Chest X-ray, AP view. Patient: 53 years old, sex F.
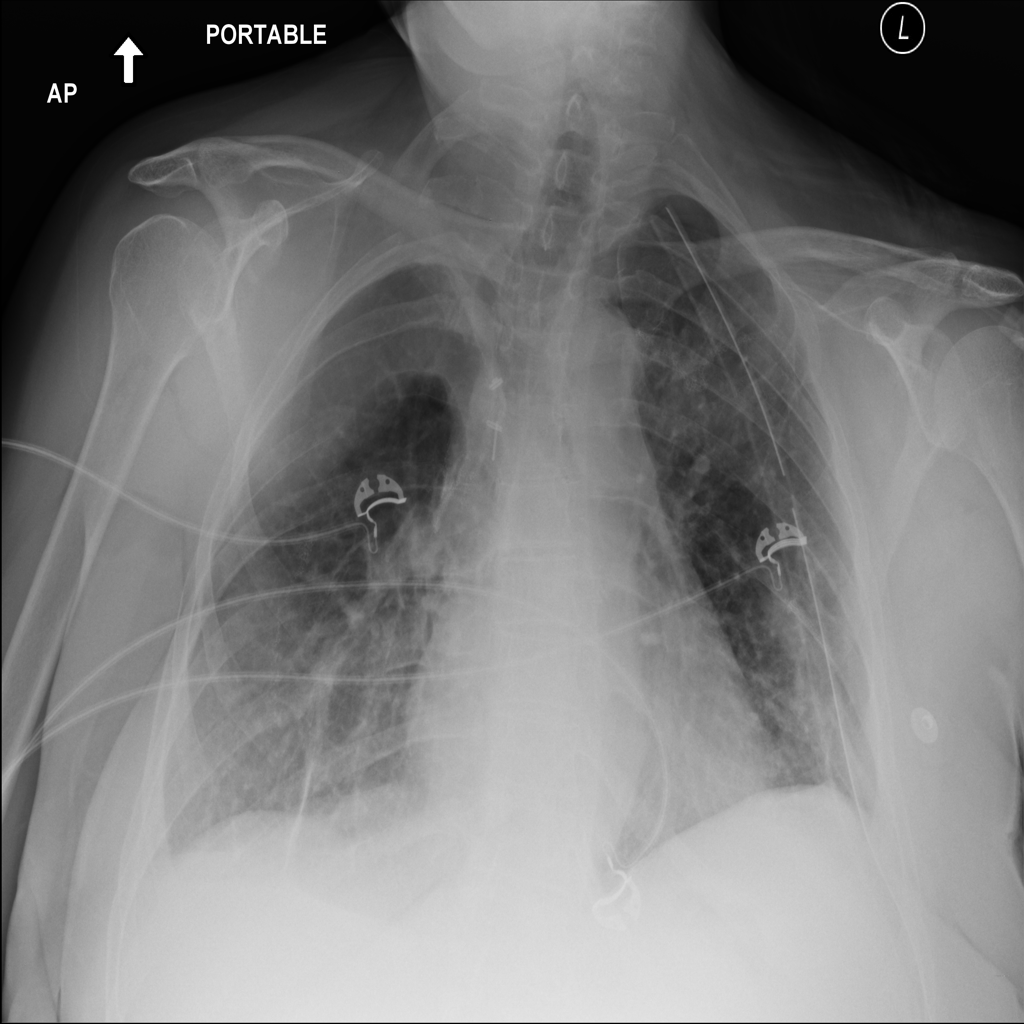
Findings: Pneumothorax